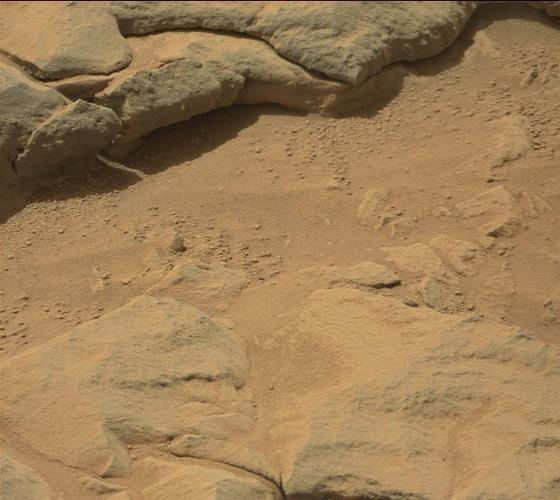
Terrain classes present: Bedrock, Gravel / Sand / Soil, Rock, Shadow